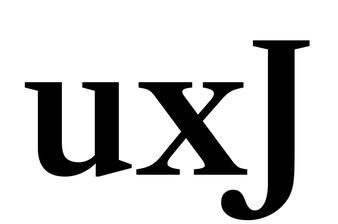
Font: LibreCaslonText_SemiBold